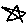
Label: star